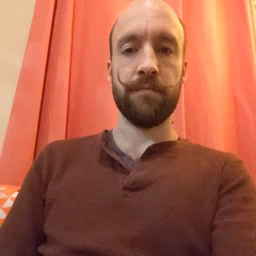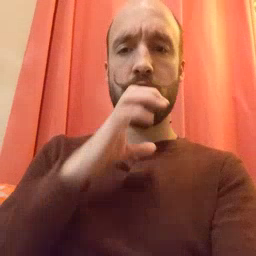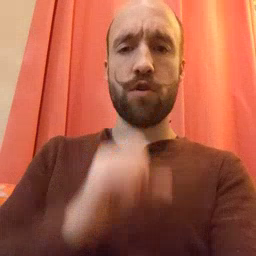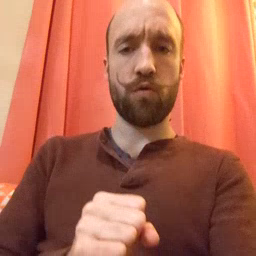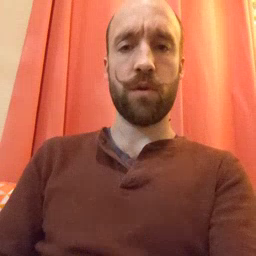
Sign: old